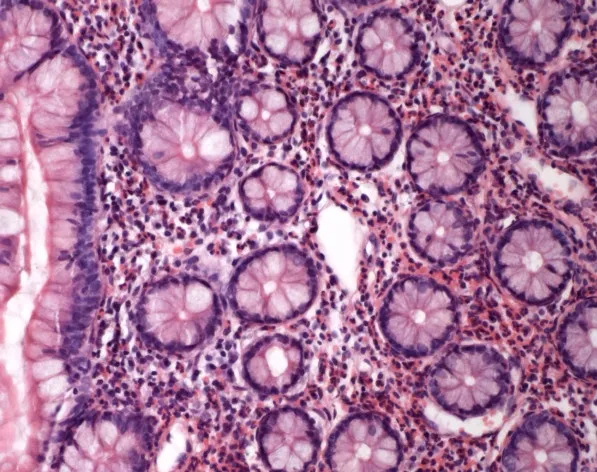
Endoscopic biopsy of ileum showing distinct eosinophilic infiltration (haematoxylin and eosin x100).
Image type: pathology (h&e)